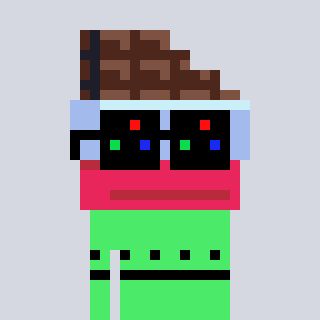
a pixel art character with square black sunglasses, a chocolate-shaped head and a teal-colored body on a cool background